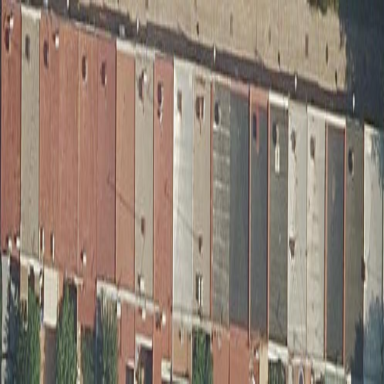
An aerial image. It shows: Terrace building.